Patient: sex F, age 74
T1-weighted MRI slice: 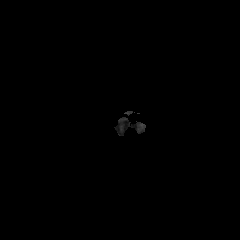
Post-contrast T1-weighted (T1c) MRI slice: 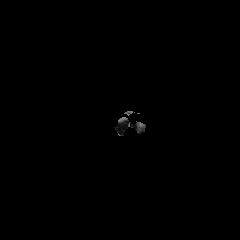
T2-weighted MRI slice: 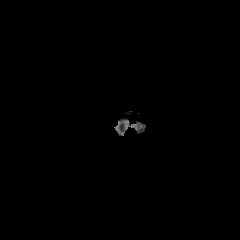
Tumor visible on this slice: no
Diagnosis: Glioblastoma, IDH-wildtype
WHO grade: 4